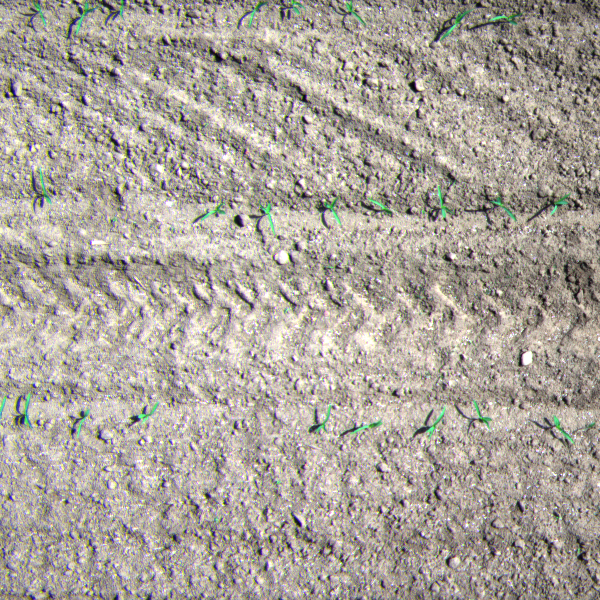
Acquisition date: 2023-05-25
Tile: 1051
Annotated plant instances:
label: maize
label: weed_other
label: maize
label: maize
label: maize
label: maize
label: maize
label: maize
label: maize
label: maize
label: maize
label: maize
label: maize
label: maize
label: maize
label: maize
label: maize
label: maize
label: maize
label: maize
label: maize
label: maize
label: maize
label: maize
label: maize
label: weed_other
label: weed_other
label: weed_other
label: weed_other
label: weed_other
label: weed_other
label: maize
label: weed_other
label: weed_other
label: weed_other